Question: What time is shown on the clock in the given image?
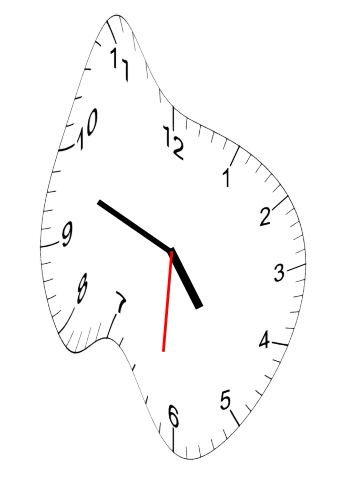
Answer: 04:48:31